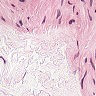
Metastatic tissue present: no